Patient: sex M, age 35
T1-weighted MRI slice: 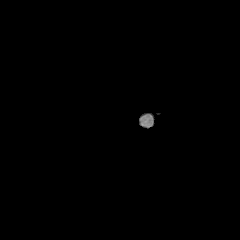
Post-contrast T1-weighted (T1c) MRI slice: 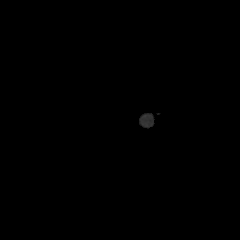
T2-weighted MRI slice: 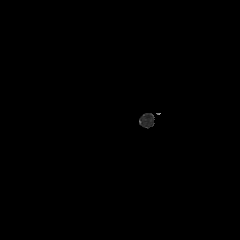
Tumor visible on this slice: no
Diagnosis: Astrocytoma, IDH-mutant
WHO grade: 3